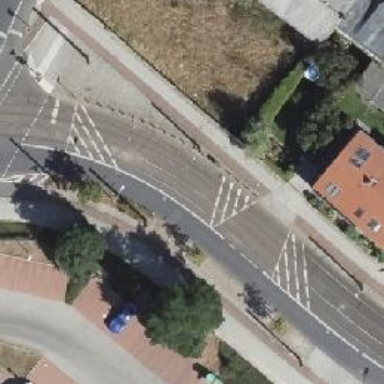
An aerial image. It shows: Tertiary road with asphalt surface and cycle track on the right.